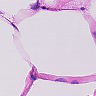
Metastatic tissue present: no